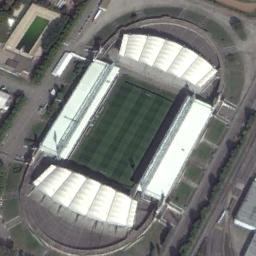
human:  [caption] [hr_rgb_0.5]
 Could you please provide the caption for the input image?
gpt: The elliptical stadium is surrounded by roads, With buildings next to it .

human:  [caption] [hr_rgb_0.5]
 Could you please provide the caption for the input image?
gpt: The stadium is on the grass next to some buildings .

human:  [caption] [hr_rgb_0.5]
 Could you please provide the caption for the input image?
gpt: There is a baseball field between the two roads .

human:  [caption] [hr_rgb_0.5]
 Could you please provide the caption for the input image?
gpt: There are many trees beside the stadium .

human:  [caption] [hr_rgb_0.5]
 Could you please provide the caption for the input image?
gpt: There are some green bushes around the stadium .